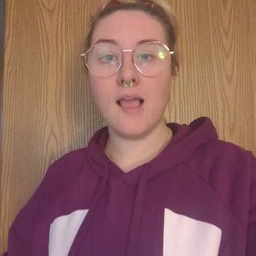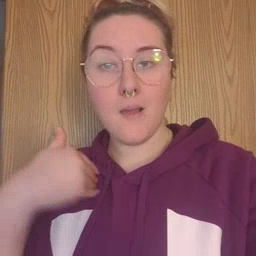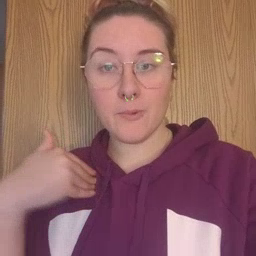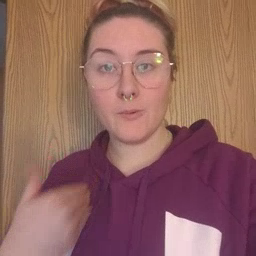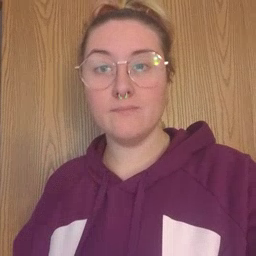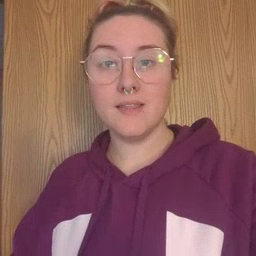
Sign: animal